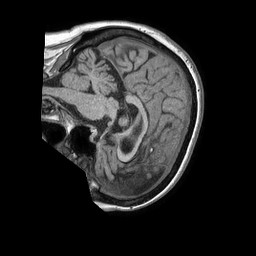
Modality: T1w
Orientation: sagittal
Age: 72
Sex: female
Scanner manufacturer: philips
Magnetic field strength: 1.5 T
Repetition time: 0.007929 s
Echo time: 0.003685 s